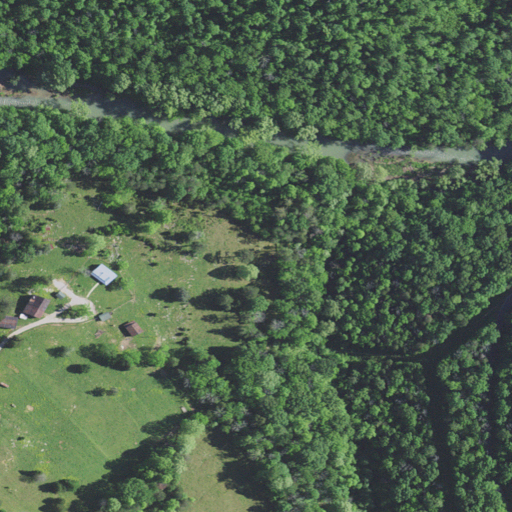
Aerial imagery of valley in Kentucky named Jones Hollow containing deciduous forest, pasture, mixed forest, open development, and low intensity development